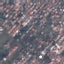
Land use / land cover class: Residential